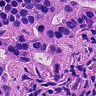
Metastatic tissue present: yes